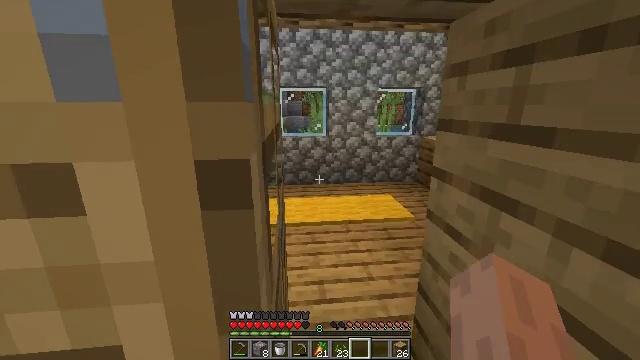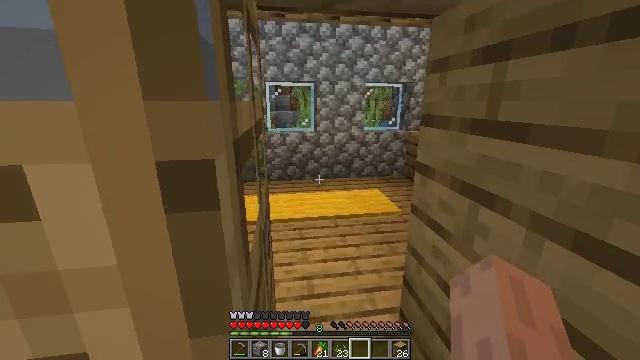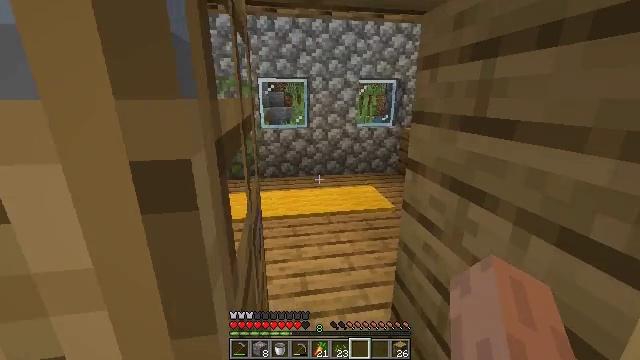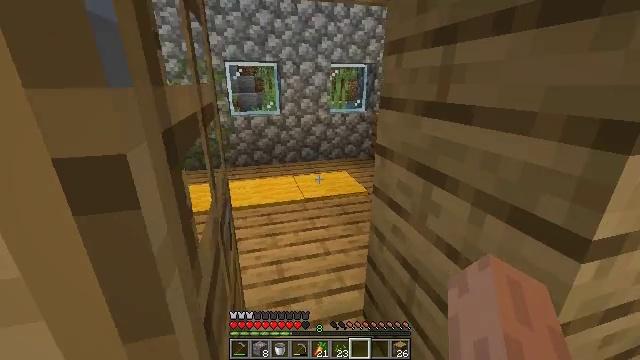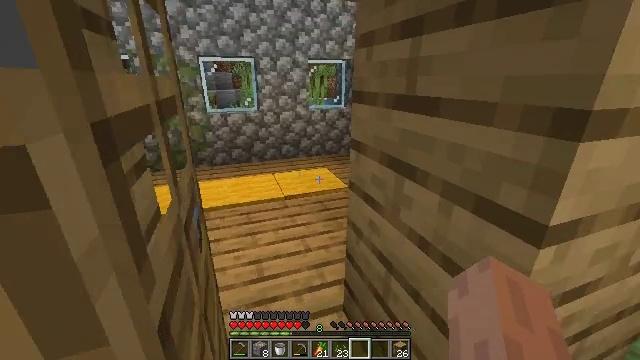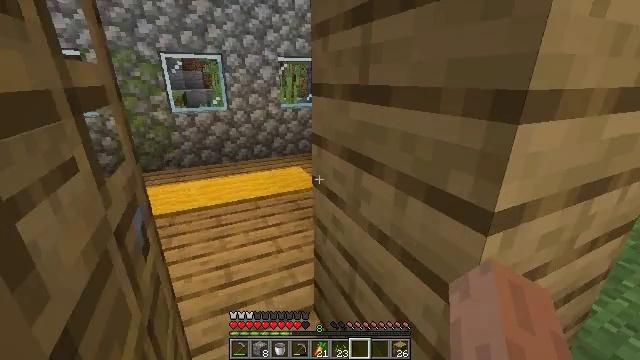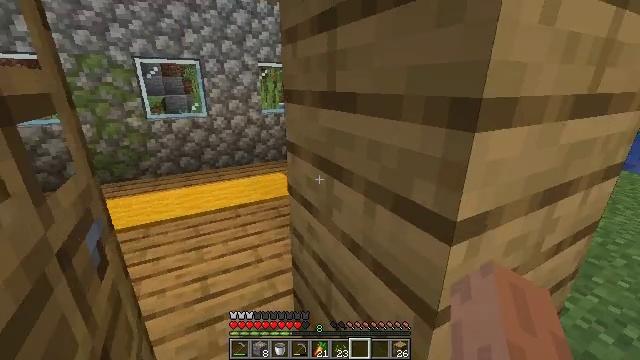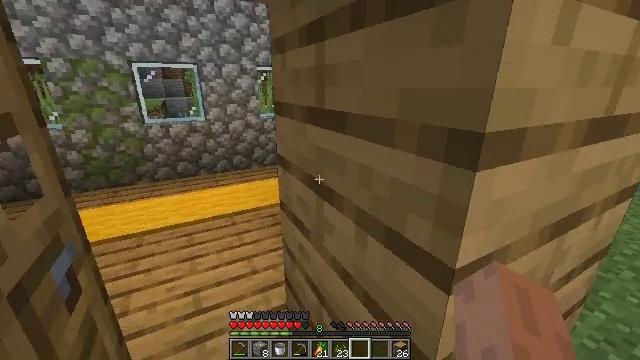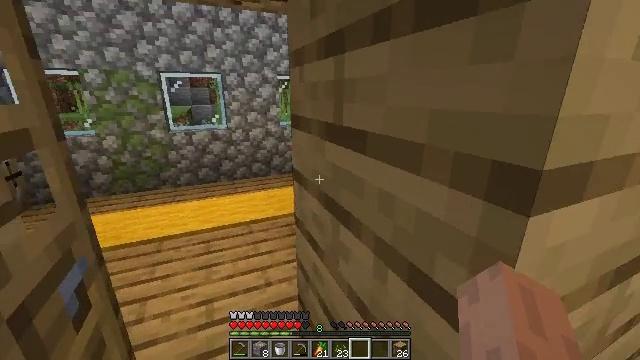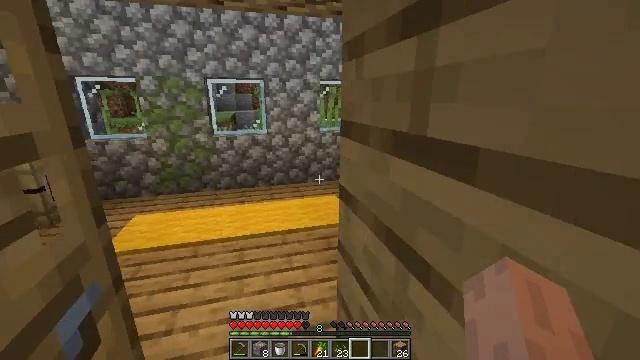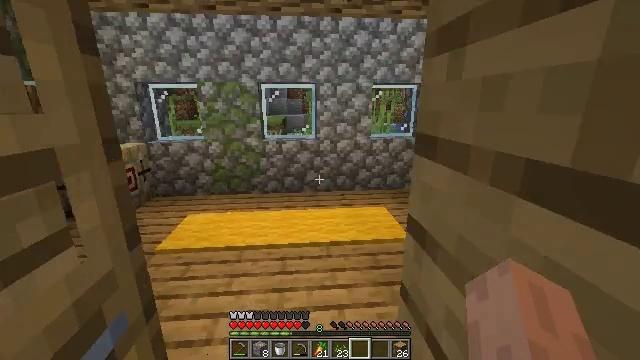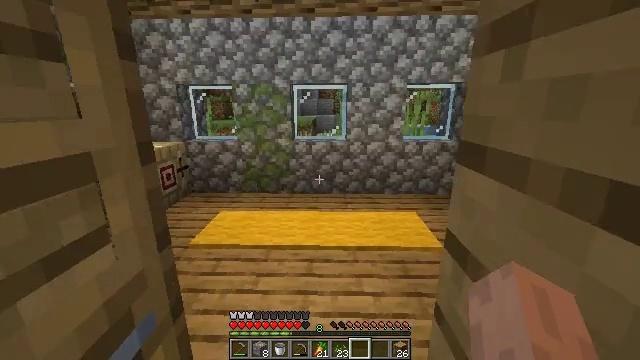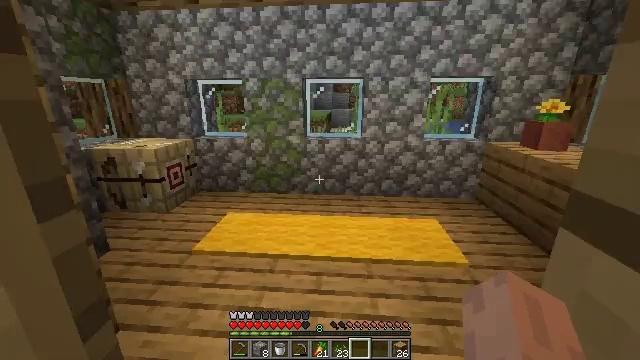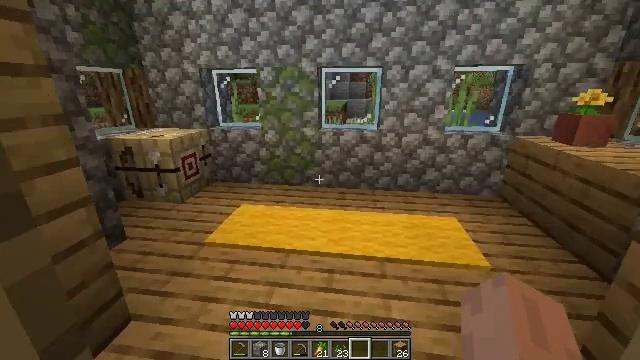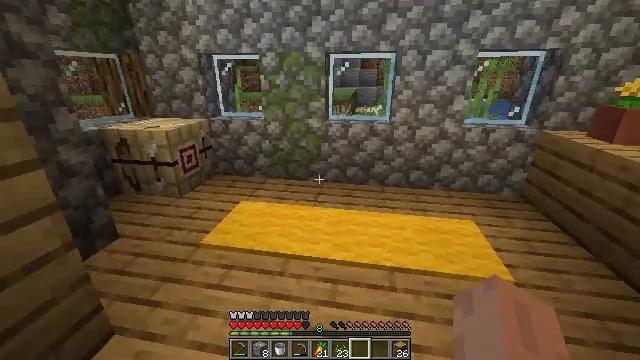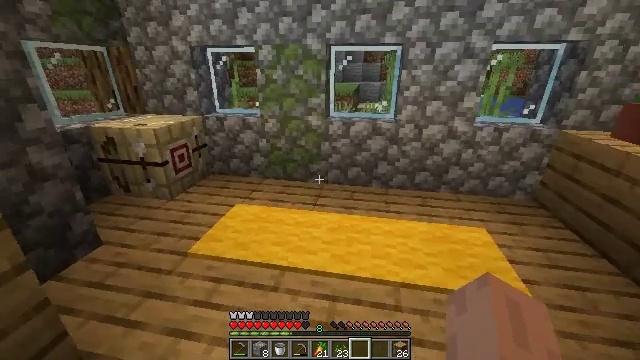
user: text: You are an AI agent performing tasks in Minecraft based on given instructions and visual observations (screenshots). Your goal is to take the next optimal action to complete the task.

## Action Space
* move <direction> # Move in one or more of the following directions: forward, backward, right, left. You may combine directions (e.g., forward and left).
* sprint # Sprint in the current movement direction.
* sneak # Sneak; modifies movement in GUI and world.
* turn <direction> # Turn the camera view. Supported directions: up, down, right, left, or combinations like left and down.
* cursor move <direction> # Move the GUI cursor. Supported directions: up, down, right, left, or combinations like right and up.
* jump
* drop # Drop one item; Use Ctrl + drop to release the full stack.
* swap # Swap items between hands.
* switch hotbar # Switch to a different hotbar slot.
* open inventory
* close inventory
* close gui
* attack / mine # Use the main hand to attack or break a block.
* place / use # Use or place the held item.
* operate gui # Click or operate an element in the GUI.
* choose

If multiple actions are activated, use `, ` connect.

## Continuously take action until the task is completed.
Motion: motion action
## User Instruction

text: Attack the bookshelf to recycle it.
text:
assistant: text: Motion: move forward, turn right and down
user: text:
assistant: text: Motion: move forward, turn right
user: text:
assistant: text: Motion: move forward, turn right and down
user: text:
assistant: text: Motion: move forward, turn right
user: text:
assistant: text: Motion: move forward, turn right
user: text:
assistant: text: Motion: move forward, turn right and up
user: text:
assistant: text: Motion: move forward
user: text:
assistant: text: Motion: move forward, turn left and up
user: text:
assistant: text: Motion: move forward, turn left and up
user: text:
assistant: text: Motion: move forward, turn left and up
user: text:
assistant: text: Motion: move forward, turn left
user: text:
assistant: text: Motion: move forward, turn left and down
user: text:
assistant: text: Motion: move forward, turn left and down
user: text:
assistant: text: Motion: move forward, turn left and down
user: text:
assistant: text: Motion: move forward, turn down
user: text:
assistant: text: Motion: move forward, turn down
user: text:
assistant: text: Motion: move forward
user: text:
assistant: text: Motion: move forward, turn right
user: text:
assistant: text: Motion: move forward, turn right
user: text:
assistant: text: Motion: move forward, turn right and up
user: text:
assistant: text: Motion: turn right and up
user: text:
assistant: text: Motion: turn right and up
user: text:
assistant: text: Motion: turn right and up
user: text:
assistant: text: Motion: no_op
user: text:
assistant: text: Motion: no_op
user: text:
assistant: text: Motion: no_op
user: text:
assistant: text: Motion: turn right
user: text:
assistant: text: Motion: turn right
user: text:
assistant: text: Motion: turn right
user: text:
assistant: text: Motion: turn right